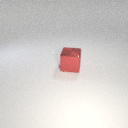
large red metal cube